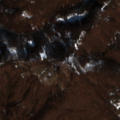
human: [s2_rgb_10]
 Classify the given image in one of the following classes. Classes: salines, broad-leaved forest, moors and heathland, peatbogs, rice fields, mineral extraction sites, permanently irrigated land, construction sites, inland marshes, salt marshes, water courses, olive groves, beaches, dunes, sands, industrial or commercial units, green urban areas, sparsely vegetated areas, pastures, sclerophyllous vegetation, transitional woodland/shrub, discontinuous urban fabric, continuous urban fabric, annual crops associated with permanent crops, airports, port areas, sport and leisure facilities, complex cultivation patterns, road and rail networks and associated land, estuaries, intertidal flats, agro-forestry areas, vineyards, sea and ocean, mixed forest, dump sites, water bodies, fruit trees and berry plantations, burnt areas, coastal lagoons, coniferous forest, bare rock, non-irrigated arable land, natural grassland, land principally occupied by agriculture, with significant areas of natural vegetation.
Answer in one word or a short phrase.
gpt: land principally occupied by agriculture, with significant areas of natural vegetation, broad-leaved forest